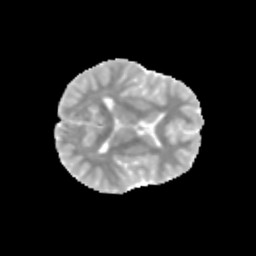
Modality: MD
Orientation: axial
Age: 9
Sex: male
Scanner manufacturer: siemens
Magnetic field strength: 3 T
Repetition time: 3.8 s
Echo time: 0.07 s